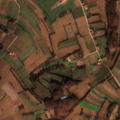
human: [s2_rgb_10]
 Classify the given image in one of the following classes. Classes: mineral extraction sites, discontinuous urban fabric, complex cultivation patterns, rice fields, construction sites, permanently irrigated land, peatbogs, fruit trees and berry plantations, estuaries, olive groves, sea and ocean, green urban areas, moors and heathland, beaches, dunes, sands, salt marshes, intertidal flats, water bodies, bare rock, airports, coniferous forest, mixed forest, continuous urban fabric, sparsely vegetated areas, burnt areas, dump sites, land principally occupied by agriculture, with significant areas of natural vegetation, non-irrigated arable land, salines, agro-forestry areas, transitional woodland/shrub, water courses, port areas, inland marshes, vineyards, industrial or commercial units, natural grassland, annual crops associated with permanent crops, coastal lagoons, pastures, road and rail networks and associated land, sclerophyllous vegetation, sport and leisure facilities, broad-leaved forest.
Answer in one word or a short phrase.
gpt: non-irrigated arable land, complex cultivation patterns, land principally occupied by agriculture, with significant areas of natural vegetation